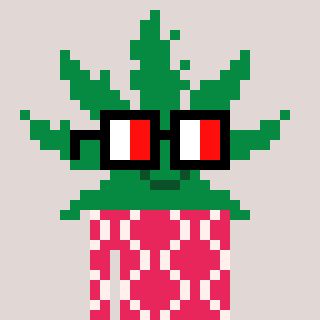
a pixel art character with square glasses with black frames and red eyes, a weed-shaped head and a redpinkish-colored body on a warm background